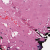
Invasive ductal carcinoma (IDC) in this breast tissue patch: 0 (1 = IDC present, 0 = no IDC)